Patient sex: F
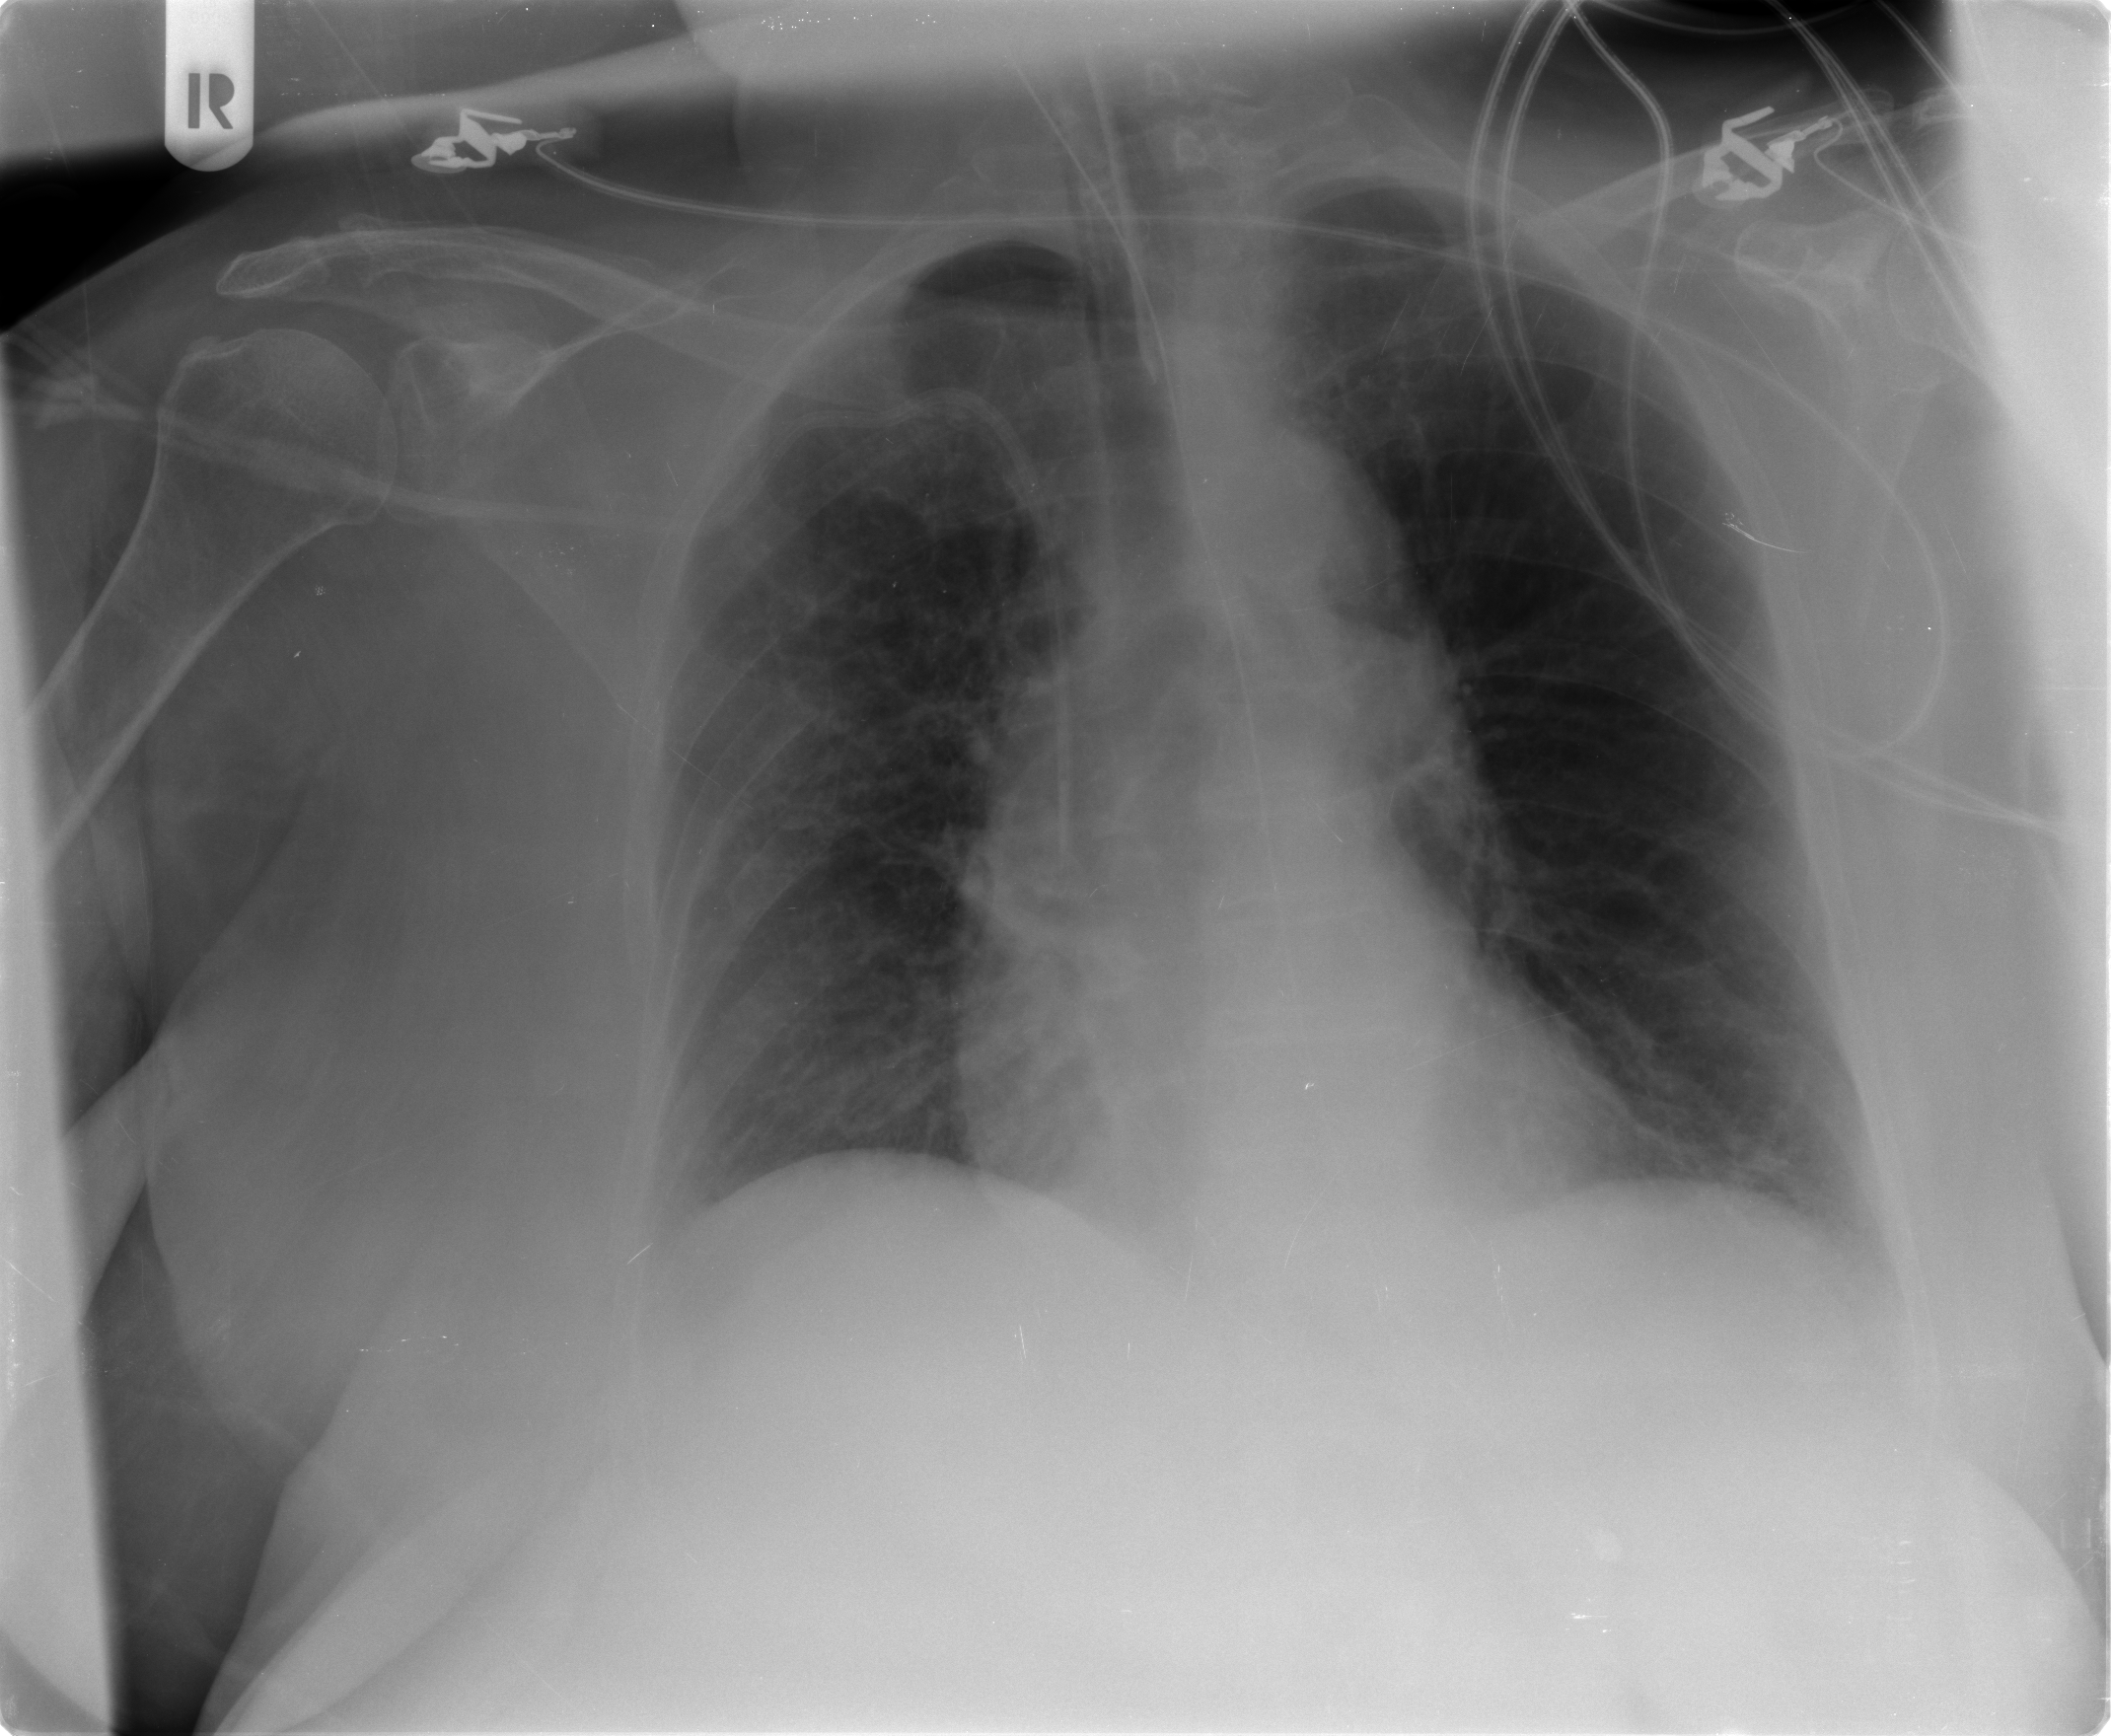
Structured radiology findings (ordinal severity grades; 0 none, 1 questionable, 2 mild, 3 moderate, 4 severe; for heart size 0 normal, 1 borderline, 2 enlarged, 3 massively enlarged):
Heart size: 0
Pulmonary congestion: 0
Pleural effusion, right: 0
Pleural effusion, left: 2
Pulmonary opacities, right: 2
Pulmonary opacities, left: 0
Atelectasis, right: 0
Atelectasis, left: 0